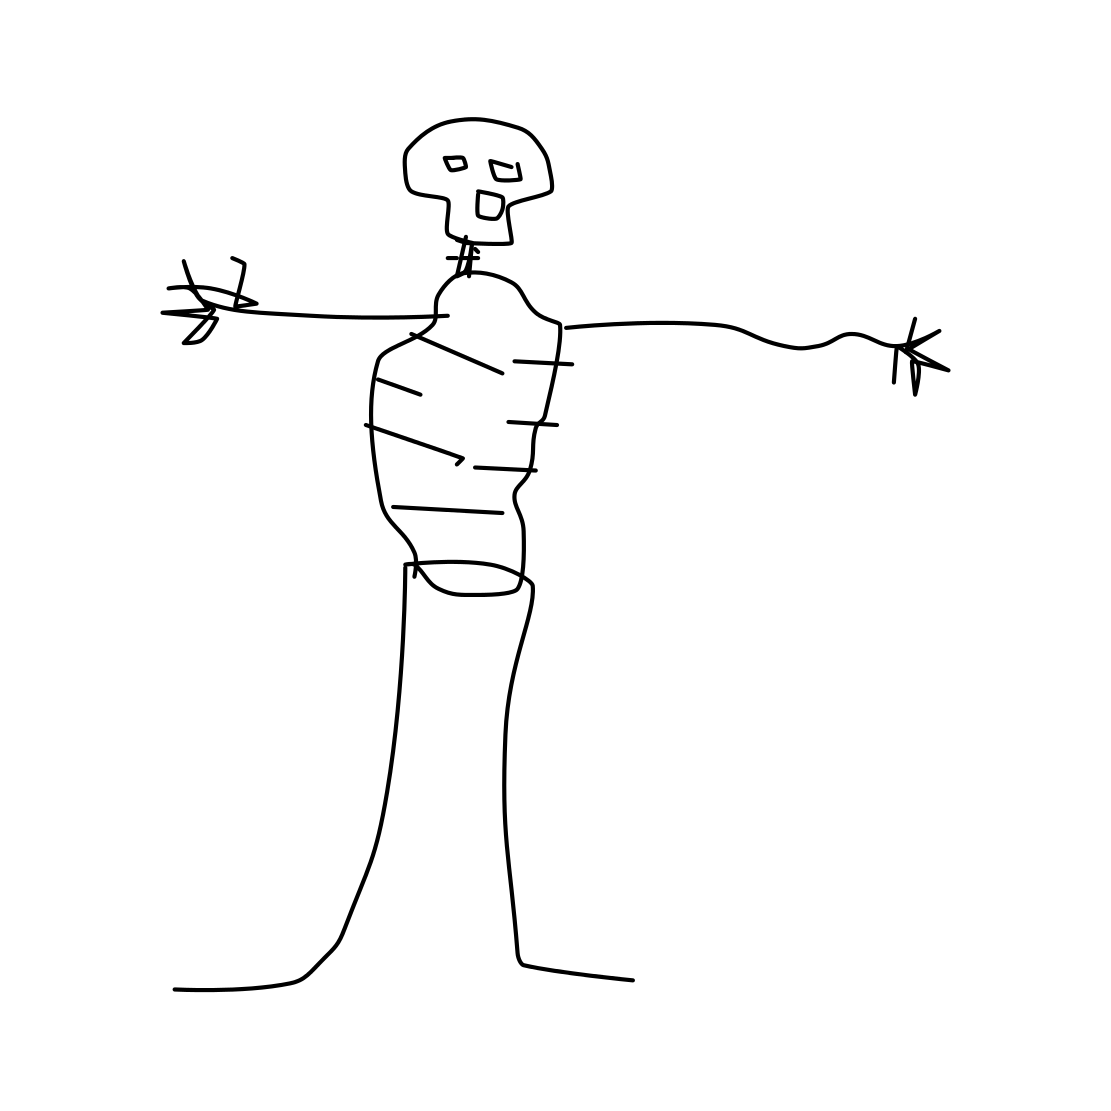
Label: human-skeleton